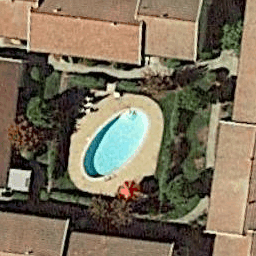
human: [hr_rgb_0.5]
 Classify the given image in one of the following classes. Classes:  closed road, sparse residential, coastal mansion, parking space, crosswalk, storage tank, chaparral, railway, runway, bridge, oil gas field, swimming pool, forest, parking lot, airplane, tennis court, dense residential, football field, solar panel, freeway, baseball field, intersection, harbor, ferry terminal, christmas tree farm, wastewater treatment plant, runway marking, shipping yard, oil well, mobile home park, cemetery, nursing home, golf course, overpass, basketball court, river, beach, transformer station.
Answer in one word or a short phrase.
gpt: swimming pool